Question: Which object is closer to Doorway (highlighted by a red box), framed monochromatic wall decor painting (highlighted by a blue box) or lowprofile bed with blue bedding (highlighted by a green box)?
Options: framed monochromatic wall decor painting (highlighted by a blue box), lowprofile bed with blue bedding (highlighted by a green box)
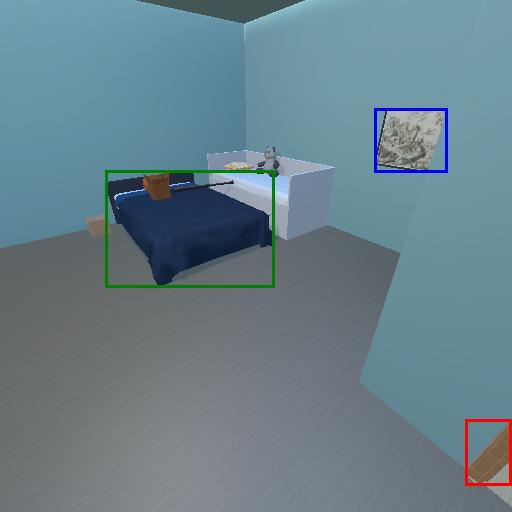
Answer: framed monochromatic wall decor painting (highlighted by a blue box)